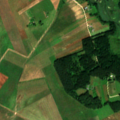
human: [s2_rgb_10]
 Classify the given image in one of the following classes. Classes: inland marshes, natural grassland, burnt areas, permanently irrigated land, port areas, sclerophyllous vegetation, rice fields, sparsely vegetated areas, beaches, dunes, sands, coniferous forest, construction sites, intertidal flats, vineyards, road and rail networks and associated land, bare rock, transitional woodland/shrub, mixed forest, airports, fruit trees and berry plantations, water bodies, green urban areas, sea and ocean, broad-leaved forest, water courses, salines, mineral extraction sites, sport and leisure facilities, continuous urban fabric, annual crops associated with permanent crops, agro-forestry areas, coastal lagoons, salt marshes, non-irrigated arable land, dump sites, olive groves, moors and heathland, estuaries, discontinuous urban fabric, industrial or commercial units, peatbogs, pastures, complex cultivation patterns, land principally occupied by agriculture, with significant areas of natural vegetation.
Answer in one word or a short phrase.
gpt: non-irrigated arable land, pastures, complex cultivation patterns, land principally occupied by agriculture, with significant areas of natural vegetation, broad-leaved forest